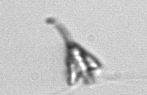
Label: Pyramimonas_longicauda